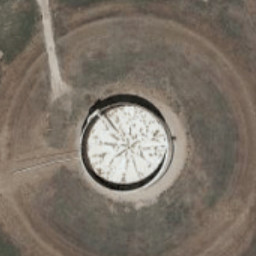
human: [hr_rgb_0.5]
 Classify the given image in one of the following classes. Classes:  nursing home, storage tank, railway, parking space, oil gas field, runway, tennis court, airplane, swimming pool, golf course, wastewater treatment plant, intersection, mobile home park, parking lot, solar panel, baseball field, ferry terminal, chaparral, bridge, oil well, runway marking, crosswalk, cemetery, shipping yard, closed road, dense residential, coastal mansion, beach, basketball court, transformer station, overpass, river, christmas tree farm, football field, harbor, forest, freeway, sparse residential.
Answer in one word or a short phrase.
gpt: storage tank